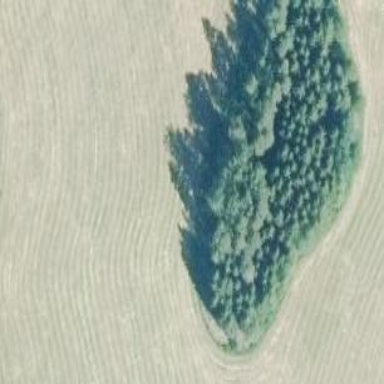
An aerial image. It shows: Serene woodland landscape.